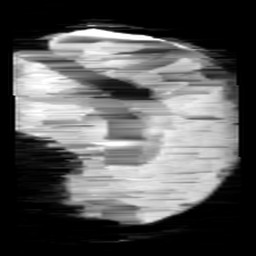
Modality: minIP
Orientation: sagittal
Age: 9
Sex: male
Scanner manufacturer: siemens
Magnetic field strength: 3 T
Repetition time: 0.027 s
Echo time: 0.02 s